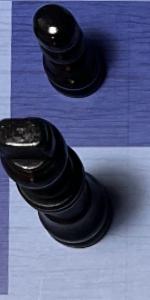
Label: King_Black